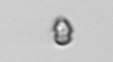
Label: Heterocapsa_rotundata